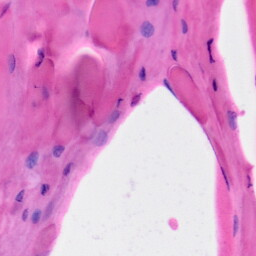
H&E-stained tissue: Skin